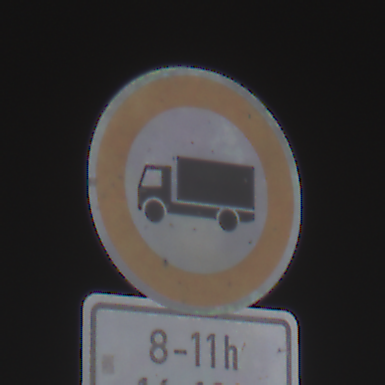
Verkehrszeichen: VerbotFuerKraftfahrzeugeUeberDreiKommaFuenfTonnen
Zusatzzeichen unten: ZeitangabenOhneBeschraenkungAufWochentage2
Umgebung: Outdoor, Urban
Tageszeit: SunriseSunset
Wetter: PartlyCloudy
Licht: Natural
Jahreszeit: NotSpecified
Kontrast: LowContrast